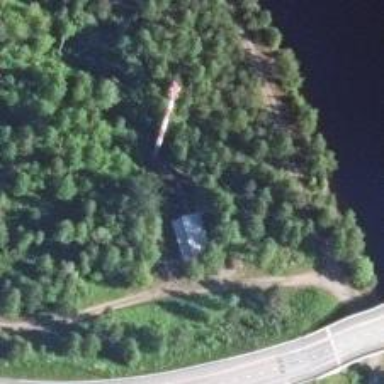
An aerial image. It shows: Mast tower used for communication.